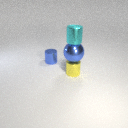
small yellow metal cylinder below large blue metal sphere